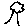
Label: tree